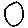
Label: circle